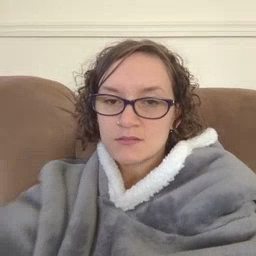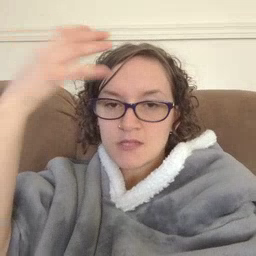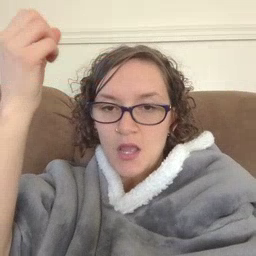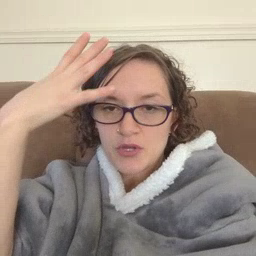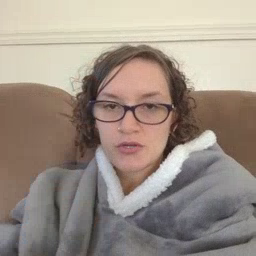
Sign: shower